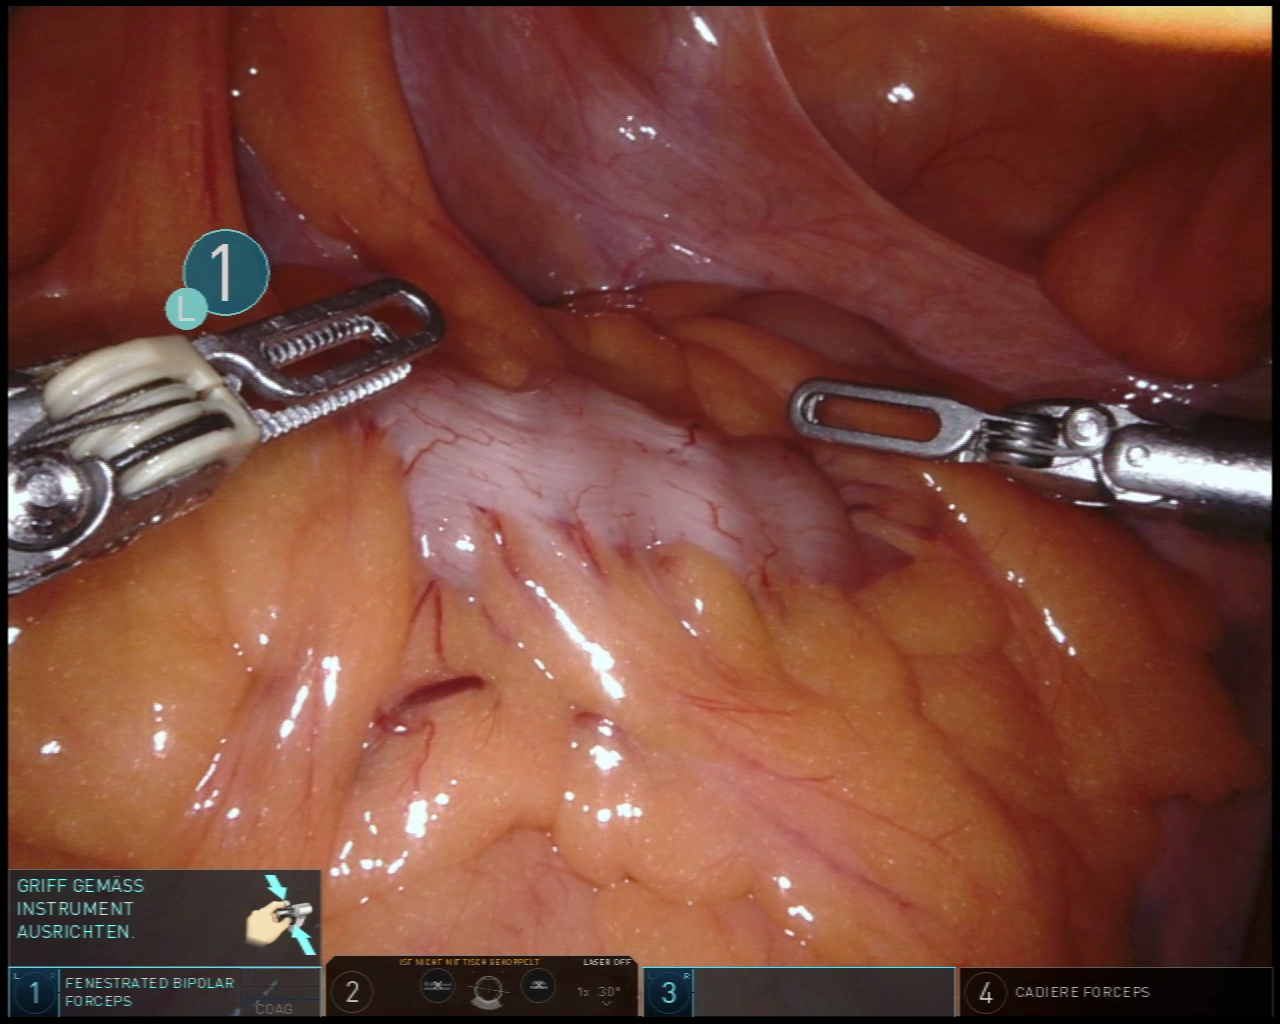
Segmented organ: colon
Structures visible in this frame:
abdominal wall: yes
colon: yes
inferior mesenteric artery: no
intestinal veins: no
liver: no
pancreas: no
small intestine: no
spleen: no
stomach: no
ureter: no
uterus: no
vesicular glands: no